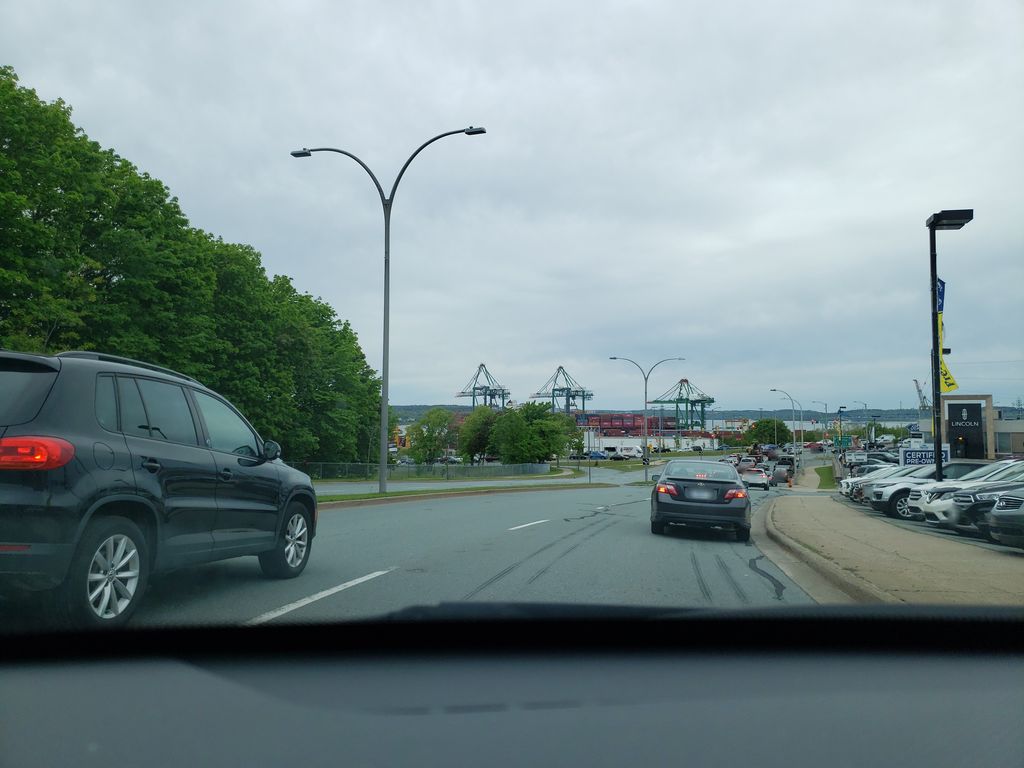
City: halifax